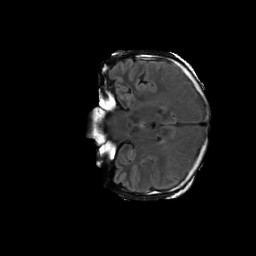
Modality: FLAIR
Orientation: coronal
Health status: ill
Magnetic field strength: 3 T